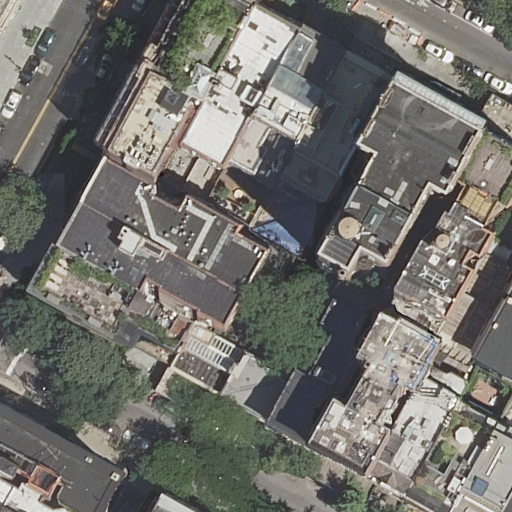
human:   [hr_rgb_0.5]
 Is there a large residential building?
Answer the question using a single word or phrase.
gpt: yes

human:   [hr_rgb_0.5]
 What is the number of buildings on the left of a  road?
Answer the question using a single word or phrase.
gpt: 15

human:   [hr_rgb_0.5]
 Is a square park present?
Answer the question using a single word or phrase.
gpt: no

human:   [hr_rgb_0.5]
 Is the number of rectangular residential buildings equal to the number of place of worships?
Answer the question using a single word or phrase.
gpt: no

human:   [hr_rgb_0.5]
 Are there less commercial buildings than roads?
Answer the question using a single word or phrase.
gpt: yes

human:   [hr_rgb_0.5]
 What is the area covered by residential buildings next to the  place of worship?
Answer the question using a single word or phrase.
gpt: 5386m2

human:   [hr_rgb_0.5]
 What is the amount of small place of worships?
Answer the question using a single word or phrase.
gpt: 1

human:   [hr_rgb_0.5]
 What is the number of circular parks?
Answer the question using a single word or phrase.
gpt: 0

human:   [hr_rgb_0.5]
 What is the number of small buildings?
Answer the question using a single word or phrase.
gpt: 5

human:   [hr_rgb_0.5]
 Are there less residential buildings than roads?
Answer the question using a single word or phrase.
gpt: no

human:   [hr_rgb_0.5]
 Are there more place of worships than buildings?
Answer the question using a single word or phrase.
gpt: no

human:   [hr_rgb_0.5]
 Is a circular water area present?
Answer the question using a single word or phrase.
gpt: no

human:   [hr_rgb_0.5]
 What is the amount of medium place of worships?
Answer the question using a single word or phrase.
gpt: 0

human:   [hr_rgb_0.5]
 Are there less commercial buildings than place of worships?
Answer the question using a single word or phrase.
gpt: yes

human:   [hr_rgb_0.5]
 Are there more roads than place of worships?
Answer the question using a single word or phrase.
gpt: yes

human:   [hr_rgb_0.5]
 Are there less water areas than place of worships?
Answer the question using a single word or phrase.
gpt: yes

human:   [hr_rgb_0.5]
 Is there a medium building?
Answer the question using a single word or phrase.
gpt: yes

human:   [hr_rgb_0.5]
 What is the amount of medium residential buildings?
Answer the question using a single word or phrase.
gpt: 14

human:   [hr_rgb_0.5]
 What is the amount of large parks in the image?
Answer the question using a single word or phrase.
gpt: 0

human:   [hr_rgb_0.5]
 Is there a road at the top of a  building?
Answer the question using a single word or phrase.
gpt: yes

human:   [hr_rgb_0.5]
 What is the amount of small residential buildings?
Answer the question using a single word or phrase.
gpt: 4

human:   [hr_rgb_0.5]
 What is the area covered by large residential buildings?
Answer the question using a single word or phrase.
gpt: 1997m2

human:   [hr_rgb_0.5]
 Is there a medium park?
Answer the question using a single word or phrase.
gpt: yes

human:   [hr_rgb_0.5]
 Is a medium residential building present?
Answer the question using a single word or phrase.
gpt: yes

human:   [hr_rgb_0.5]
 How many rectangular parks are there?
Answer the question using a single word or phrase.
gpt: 1

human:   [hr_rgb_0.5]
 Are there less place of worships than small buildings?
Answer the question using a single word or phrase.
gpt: yes

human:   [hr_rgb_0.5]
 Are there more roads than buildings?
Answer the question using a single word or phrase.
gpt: no

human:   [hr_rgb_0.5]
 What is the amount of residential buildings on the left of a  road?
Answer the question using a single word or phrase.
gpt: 15

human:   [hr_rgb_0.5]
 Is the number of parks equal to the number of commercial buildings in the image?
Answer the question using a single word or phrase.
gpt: no

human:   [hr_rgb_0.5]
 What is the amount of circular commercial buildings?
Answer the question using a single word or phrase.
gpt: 0

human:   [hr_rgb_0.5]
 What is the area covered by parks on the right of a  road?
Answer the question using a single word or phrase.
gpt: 0m2

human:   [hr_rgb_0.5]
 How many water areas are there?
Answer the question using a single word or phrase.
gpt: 0

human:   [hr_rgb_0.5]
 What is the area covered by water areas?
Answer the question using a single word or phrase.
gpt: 0m2

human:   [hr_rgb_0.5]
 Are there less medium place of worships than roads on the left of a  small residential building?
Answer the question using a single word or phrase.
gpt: yes

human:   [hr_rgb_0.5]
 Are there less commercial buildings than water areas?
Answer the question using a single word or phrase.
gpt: no

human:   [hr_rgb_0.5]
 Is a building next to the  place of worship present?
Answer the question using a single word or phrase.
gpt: yes